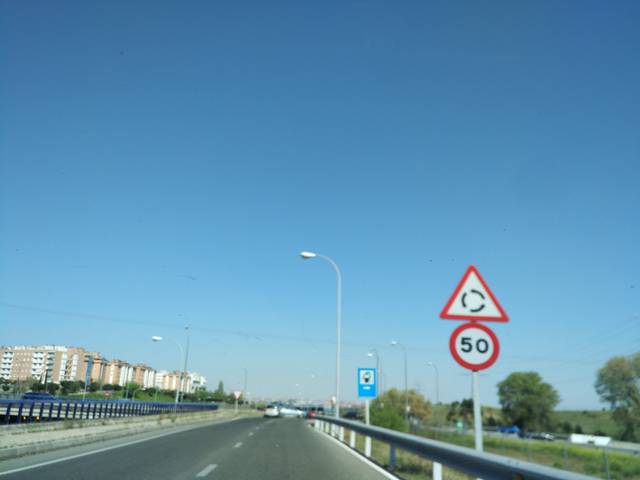
Region: Spain
Coordinates: 40.359, -3.755